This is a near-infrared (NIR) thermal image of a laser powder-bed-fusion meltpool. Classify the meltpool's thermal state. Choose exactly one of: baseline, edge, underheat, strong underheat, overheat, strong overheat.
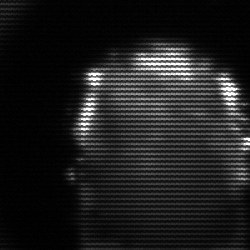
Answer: baseline